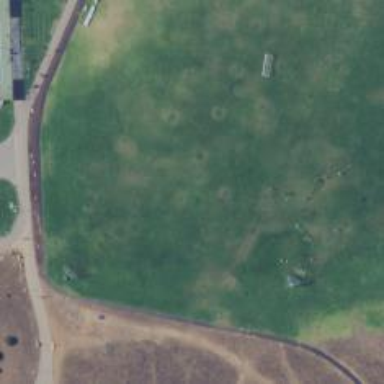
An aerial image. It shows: Lacrosse field.